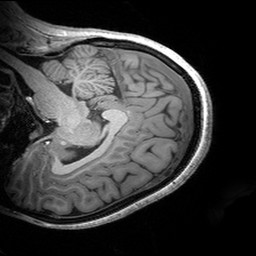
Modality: T1w
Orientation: sagittal
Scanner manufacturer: siemens
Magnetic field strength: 3 T
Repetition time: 2.53 s
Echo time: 0.00299 s